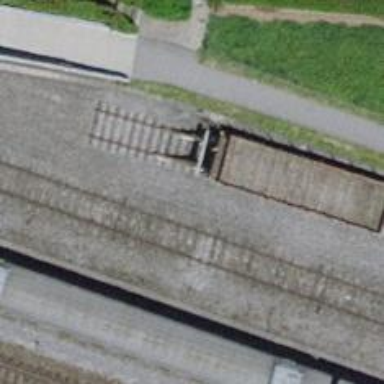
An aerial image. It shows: Railway buffer stop.